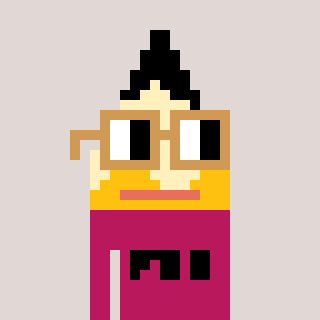
a pixel art character with square brown glasses, a pencil-shaped head and a darkpink-colored body on a warm background